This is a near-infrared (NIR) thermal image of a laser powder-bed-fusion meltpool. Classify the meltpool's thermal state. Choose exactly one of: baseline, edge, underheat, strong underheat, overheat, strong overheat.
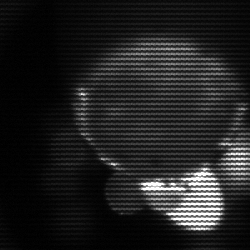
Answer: edge